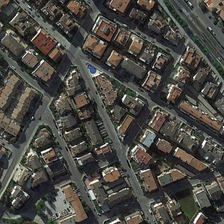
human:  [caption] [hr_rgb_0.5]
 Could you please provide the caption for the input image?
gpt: many plants are planted near the residential area .

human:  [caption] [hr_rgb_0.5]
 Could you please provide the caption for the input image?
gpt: these yellow roofed houses are a residential area .

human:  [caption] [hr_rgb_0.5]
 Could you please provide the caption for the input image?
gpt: these yellow roofed houses are a residential area .

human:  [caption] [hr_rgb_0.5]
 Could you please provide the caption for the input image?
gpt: many plants are planted near the residential area .

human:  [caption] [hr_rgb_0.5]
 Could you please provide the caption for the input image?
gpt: these yellow roofed houses are a residential area .